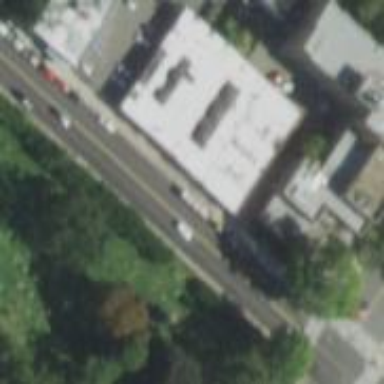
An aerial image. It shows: Building.